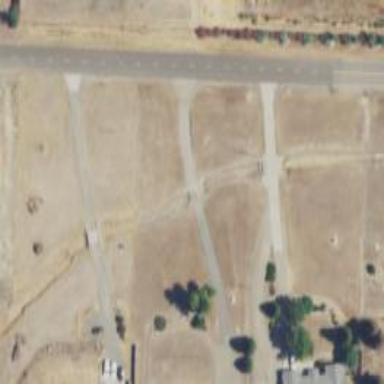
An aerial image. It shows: Driveway bridge over service road.